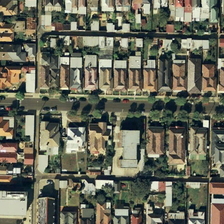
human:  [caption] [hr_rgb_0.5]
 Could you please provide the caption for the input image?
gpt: the house surrounded by so many trees .

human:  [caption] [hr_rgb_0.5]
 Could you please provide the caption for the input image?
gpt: residential buildings are neatly arranged in different colors .

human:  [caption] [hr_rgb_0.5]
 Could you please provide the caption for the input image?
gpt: so many houses are there .

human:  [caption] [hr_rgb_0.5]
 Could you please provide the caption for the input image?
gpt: the residential buildings on both sides of the road are neatly arranged .

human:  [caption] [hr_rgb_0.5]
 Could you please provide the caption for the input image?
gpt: the residential buildings on both sides of the road are neatly arranged .